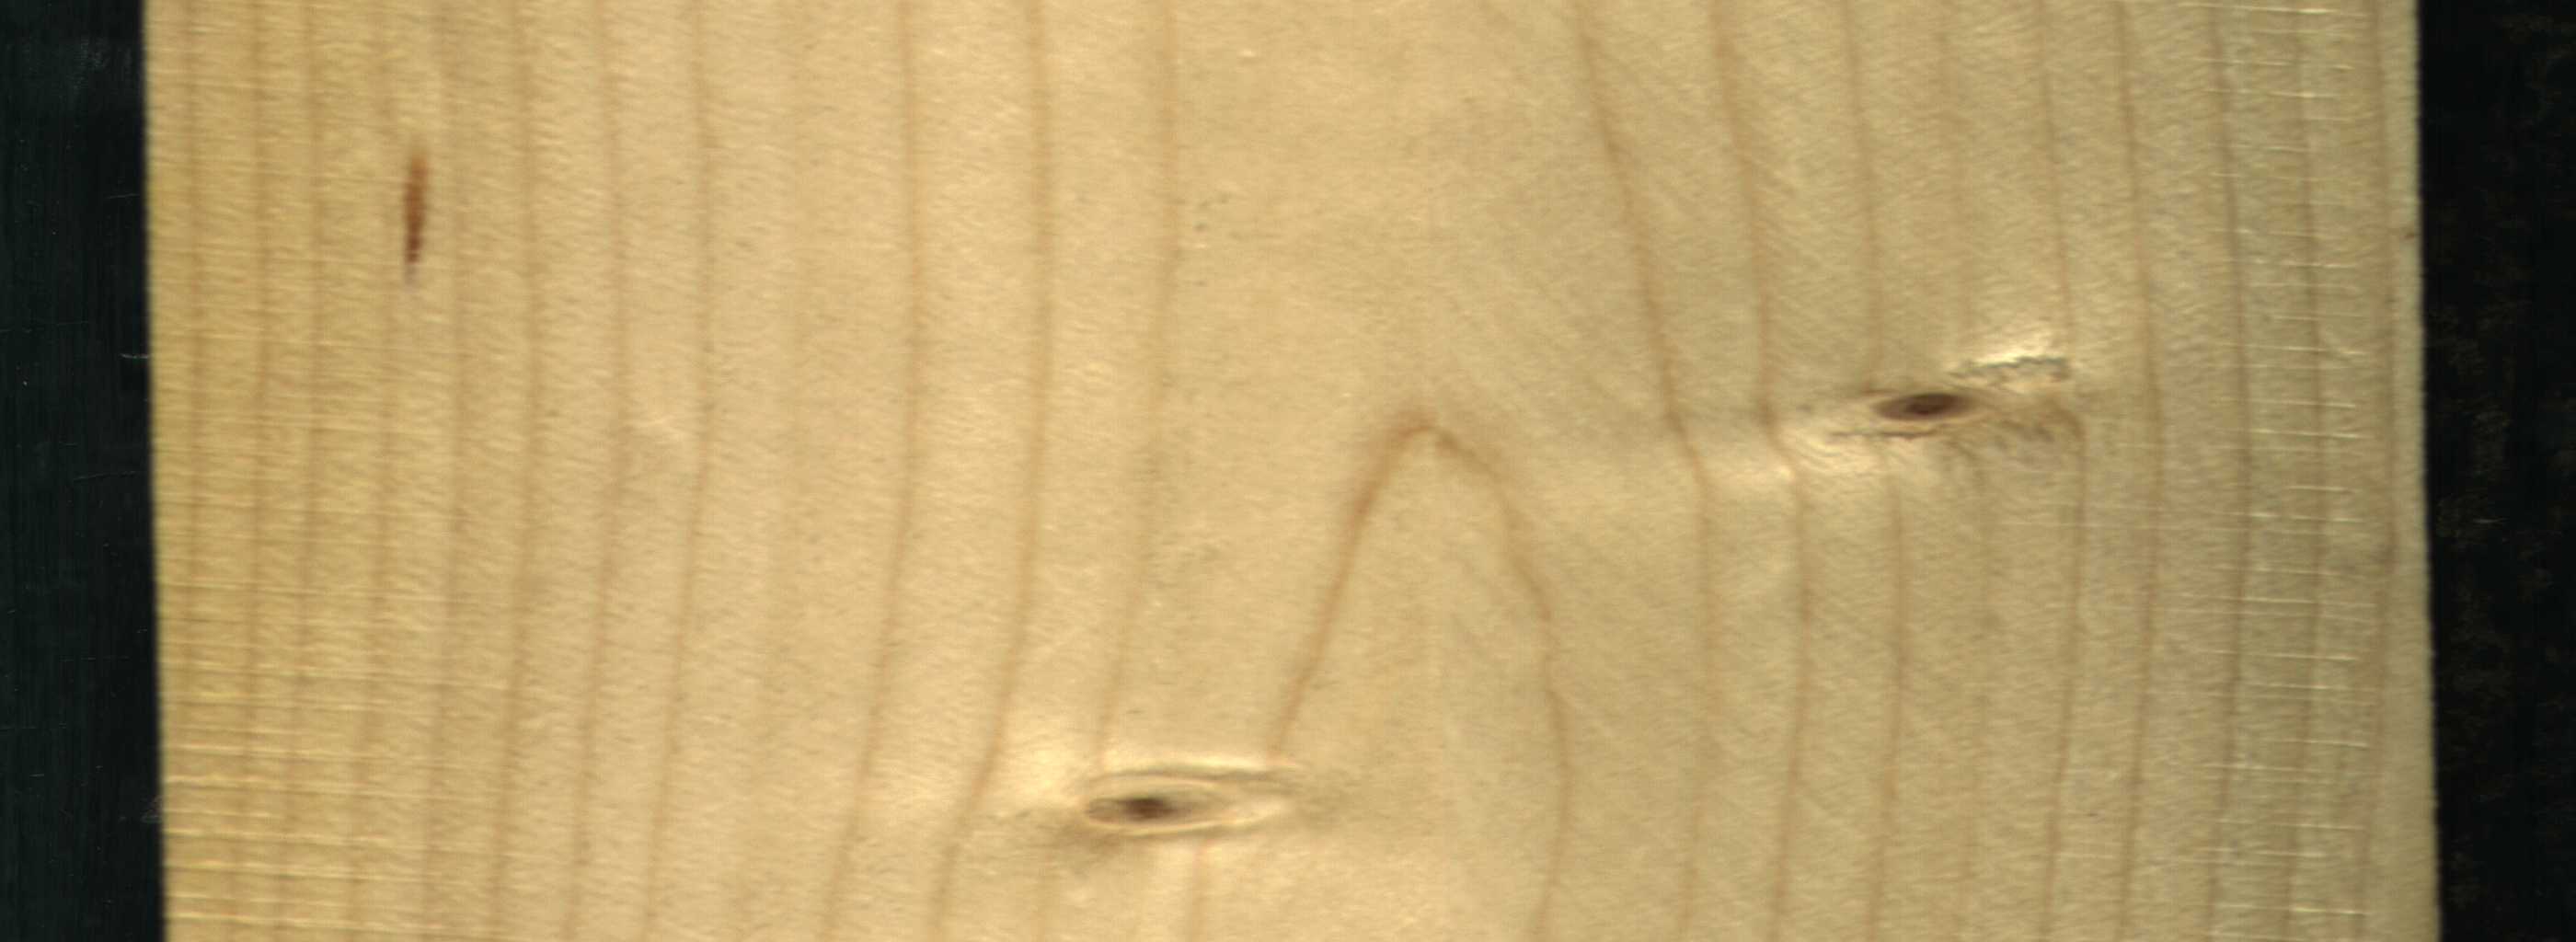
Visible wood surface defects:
resin
Live_Knot
Live_Knot